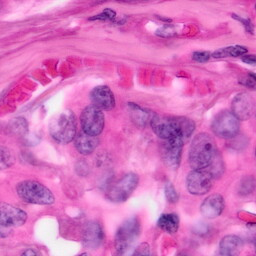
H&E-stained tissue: Pancreatic